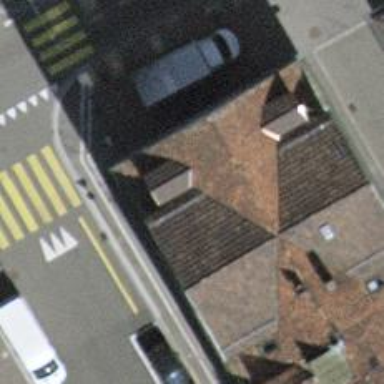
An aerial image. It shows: Café.